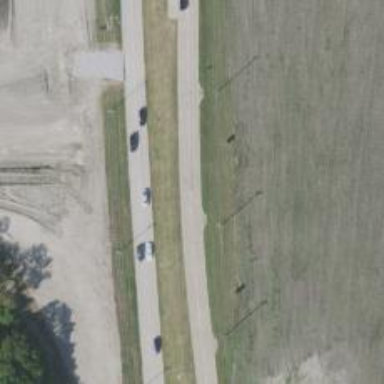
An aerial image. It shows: Secondary road.